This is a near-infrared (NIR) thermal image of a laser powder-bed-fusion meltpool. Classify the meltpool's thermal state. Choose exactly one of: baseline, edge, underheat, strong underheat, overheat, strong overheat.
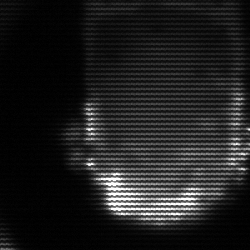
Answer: baseline